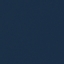
Land use / land cover class: SeaLake